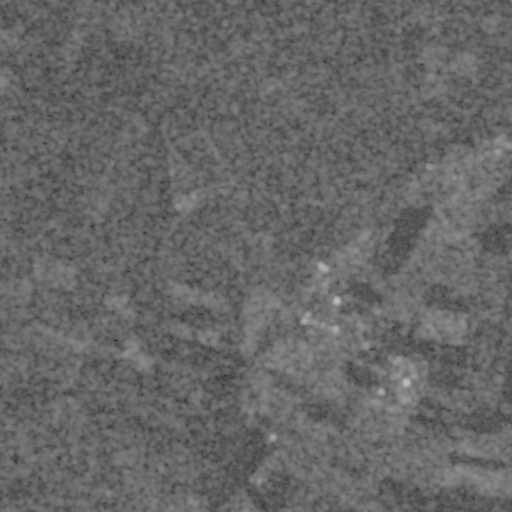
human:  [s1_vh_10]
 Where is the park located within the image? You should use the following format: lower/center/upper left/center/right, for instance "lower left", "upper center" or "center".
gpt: The park is located in the center right of the image.
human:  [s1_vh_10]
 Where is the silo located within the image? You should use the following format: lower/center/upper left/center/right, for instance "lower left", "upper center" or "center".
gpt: The silo is located in the center right of the image.
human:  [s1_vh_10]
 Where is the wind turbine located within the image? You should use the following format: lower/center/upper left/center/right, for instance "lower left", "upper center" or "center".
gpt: The wind turbine is located in the lower right of the image.
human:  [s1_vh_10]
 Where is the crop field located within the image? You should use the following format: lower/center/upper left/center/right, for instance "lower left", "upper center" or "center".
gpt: There is no crop field in the image.

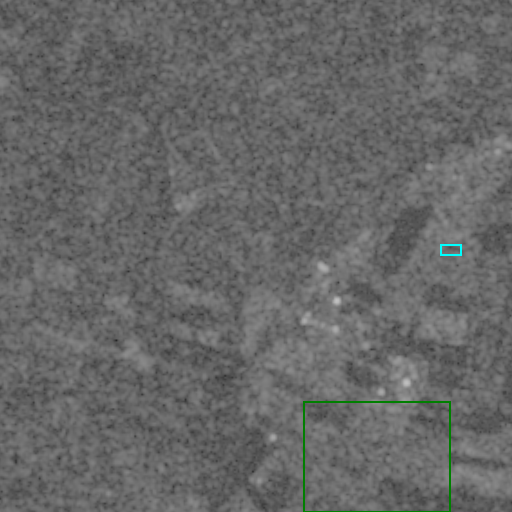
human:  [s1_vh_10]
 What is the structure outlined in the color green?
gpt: The structure outlined in green is a crop field.
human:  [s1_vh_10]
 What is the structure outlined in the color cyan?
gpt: The structure outlined in cyan is a park.
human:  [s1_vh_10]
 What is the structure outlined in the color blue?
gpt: There is no blue outline.